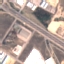
Label: Highway